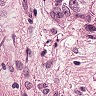
Metastatic tissue present: yes